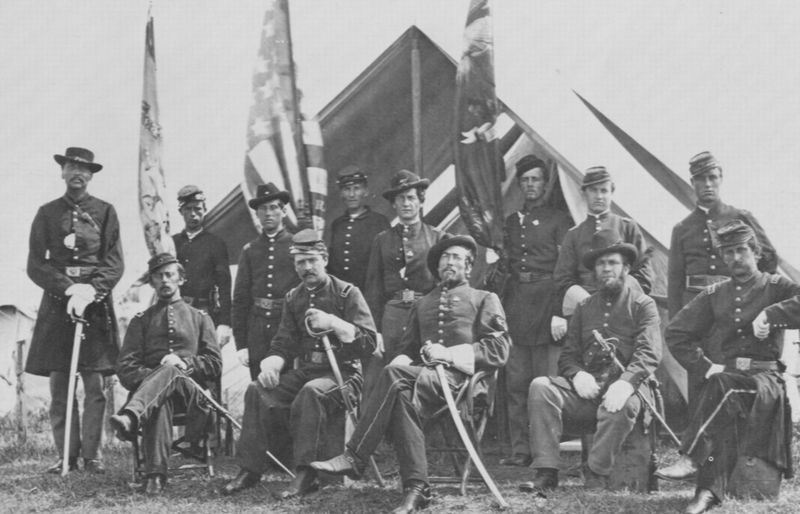
Titel: Offiziere der 63. New York-Einheit bei Washington D.C.
Künstler: Mathew B. Brady
Schlagwörter: adler, gruppe, himmel, mann, weiß, menschen, sitzen, frau, grau, hintergrund, hut, hüte, männer, schwarz, stuhl, stühle, gras, gürtel, haus, rasen, wiese, herren, bart, bärte, kappen, mützen, stehen, gruppenportrait, gruppenporträt, feld, sitzend, stehend, fahnen, schuhe, stab, fahne, flagge, hosen, koppel, amerika, hocker, schemel, banner, krieg, soldaten, klappstuhl, streifen, knöpfe, knopfleiste, foto, fotografie, photographie, posen, penis, farbige, neger, sterne, militär, schwarzweiß, schwert, schwerter, säbel, uniform, uniformen, waffen, jacken, soldat, mäntel, degen, helm, offizier, posieren, gruppenbild, armee, photo, reihen, weiße, kavallerie, general, schwaru, knopfleisten, flaggen, usa, stange, westen, stulpen, mienen, fotographie, aufnahme, generäle, zelt, zelte, lager, gruppenfoto, bajonett, weltkrieg, bürgerkrieg, mission, bajonette, unabhängigkeit, schwerer, klappstühle, alliierte, stars and stripes, presentation, jankees, sternenbanner, 19. jahrhundert, unikorm, kawallerie, felt, klieg